Question: I have written a 'CMS' that allows for control of the .htaccess file through administration. Everything is fine on my wamp on my computer and the updates occur and the .htaccess is rewritten as designed. However, on the a shared host on the net the script returns the update/rewrite page as a blank page with no source.
Viewing through the js console in chrome it flashes the following error which I was able to catch in print screen:

Though the update page is returned blank and the 500 error flashes the site itself is not affected and renders although an internal error has occurred.
My question... Is there perhaps a setting in 'php.ini' or somewhere else on the server that I am not aware of that would prevent the .htaccess file from being dynamically updated?
My wamp is running PHP 5.5.12 while the server is 5.4
=== QUESTION UPDATE ===
The server is no recognizing '
' and as a result the .htaccess file is rendering in a single line without link breaks and is commenting itself out.
Here is the original code:
'''
# Prevent viewing of .htaccess file
if($view_htaccess == 1){
$htaccess_code .= "# Prevent viewing of .htaccess file
";
$htaccess_code .= "<Files .htaccess>
";
$htaccess_code .= "order allow,deny
";
$htaccess_code .= "deny from all
";
$htaccess_code .= "</Files>
";
$htaccess_code .= "
";
}
'''
I tried '
' and '
' as well... not sure where to go from here
Thanks for any assistance in advance,
Pete
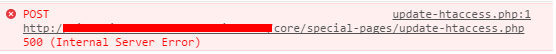
Answer: ISSUE RESOLVED:
In wamp on my computer the server was not '
' but did recognize '
' so I programmed accordingly. Upon uploading to the server a 500 Error was caused by the server not recognizing '
' or '
' and running the code together where it was commenting itself out.
Although I do not why it worked the solution I found was to save the generated htaccess code to a temporary text file fist then call the contents of the temp text file through 'file_get_contents('htaccess-temp.txt');' and then save it to the htaccess file.
This however resulted in another issue where the script automatically was adding slashes to the slashes in the robot user agents 'Internet\ Ninja' which required a 'str_replace("\", "\", $get_htaccess_code);' to be applied to the return of 'file_get_contents('htaccess-temp.txt');' before saving to the htaccess file. The slash to replace with needed to be escaped.
The final code:
'''
$file_handle = fopen('htaccess-temp.txt', 'w');
fwrite($file_handle, $htaccess_code); fclose($file_handle);
$get_htaccess_code = file_get_contents('htaccess-temp.txt');
$get_htaccess_code = str_replace("\", "\", $get_htaccess_code);
$file_handle = fopen($level.'.htaccess', 'w');
fwrite($file_handle, $get_htaccess_code); fclose($file_handle);
'''
Though this works I still do not understand why I had to save the code to text first... and why slashes were being added. If you have any idea please comment.
Pete